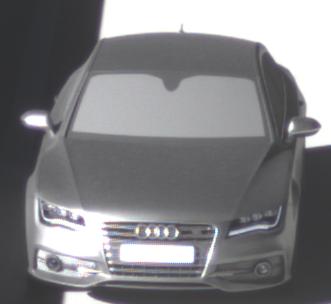
Make: Audi
Model: S7 Sportback cod
Detailed model: S7 (4G) Sportback
Model produced from: 2012/06
Model produced until: 2014/05
Doors: 5
Color: gray
Road condition: dry road
Daytime: morning or afternoon
Contrast: high contrast